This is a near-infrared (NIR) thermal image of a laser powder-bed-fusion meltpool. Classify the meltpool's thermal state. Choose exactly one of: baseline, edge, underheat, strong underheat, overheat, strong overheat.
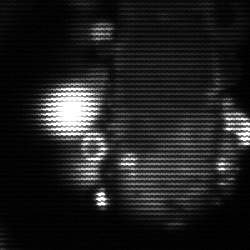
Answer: strong underheat